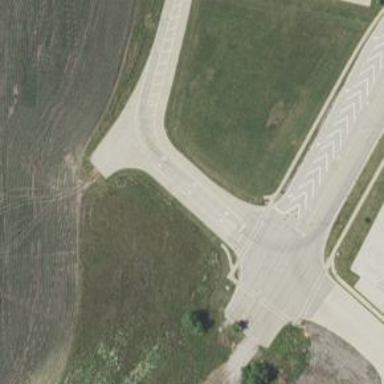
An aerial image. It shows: Road with "through" markings.